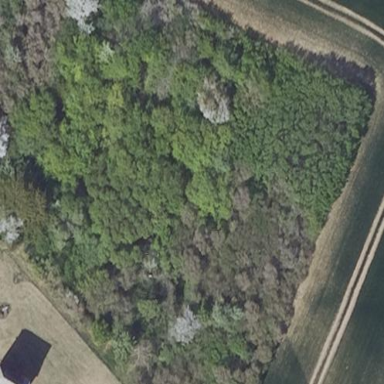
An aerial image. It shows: Deciduous broadleaved forest.